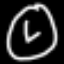
Label: clock